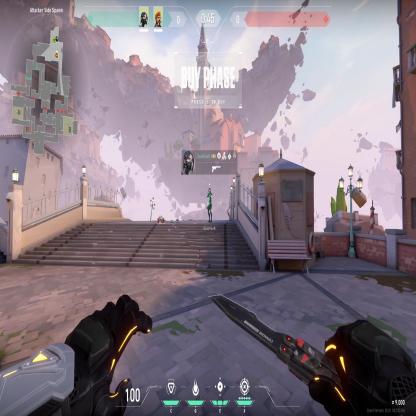
Label: dropped spike ; teammate